Interaction volume radius: 5 \u00c5
Interaction volume height: 20 \u00c5
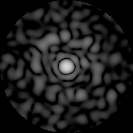
Disorder parameter: 0.8282